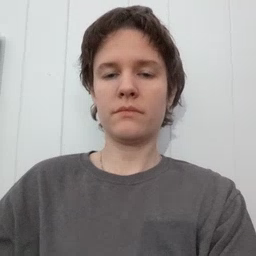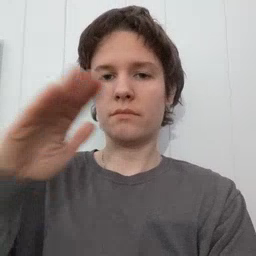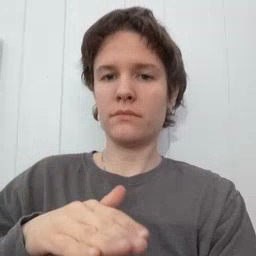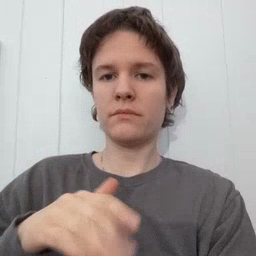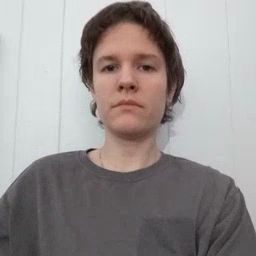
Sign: on